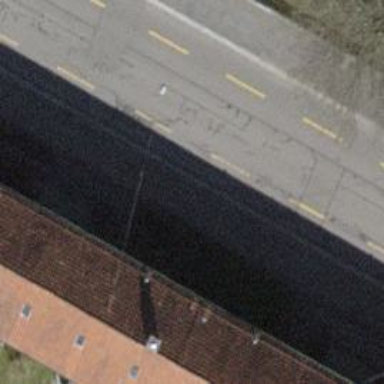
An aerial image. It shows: Residential road with asphalt surface. There is separate sidewalk and designated cycle lane on both sides.